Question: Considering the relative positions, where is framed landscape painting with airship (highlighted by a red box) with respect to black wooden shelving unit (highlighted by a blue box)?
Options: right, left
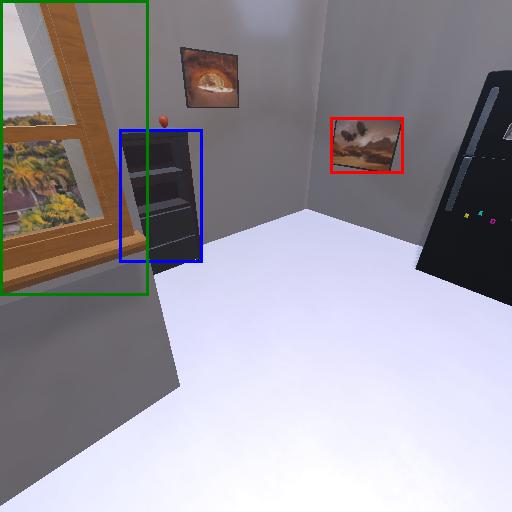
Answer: right